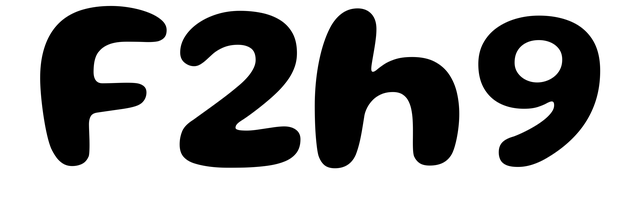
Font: Gluten_SemiBold